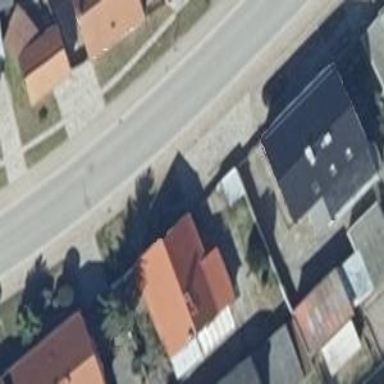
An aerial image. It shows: House with multiple parts.